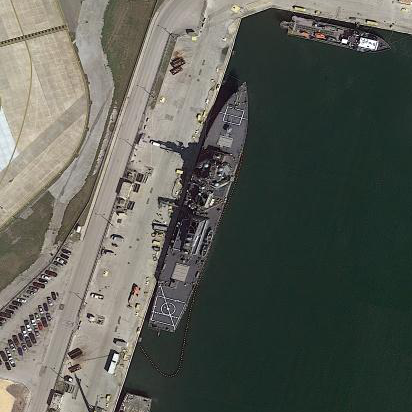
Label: destroyer